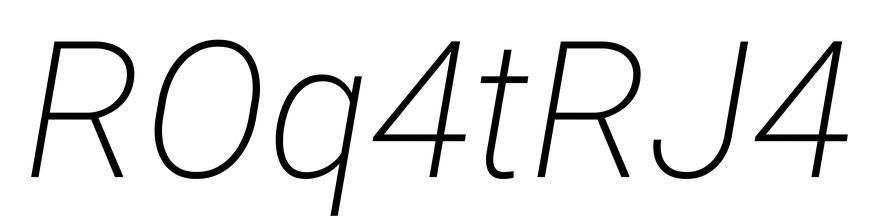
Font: Roboto-Italic_ExtraLight_Italic